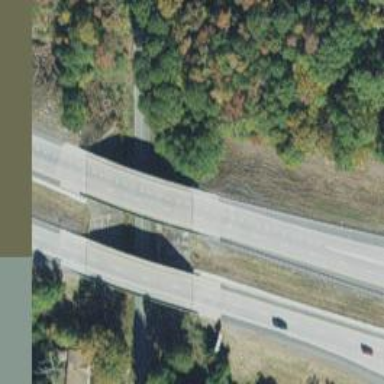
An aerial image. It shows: Beam bridge on motorway.